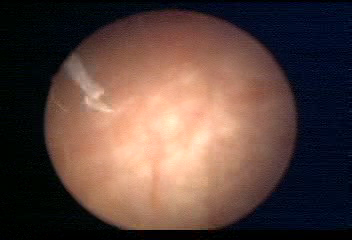
Modality: WLC
Class: Normal mucosa
Bladder cancer association: No